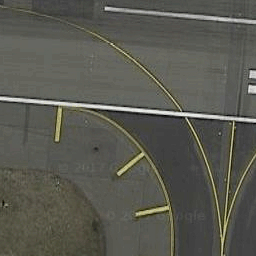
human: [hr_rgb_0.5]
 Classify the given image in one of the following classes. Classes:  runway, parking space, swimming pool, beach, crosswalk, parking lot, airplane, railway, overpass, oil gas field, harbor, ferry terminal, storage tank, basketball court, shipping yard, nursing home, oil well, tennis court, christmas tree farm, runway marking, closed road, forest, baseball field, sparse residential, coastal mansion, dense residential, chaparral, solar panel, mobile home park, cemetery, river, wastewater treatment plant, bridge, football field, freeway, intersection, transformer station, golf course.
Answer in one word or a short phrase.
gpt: runway marking